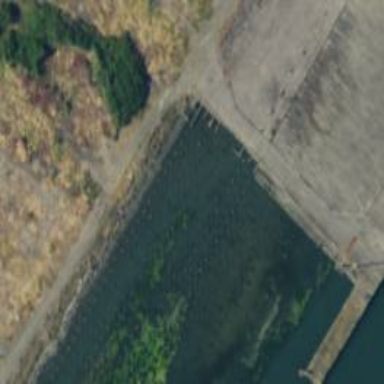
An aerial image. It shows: Ruined pier.